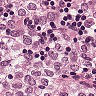
Metastatic tissue present: yes